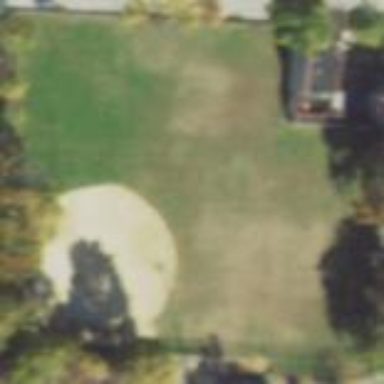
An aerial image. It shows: Baseball pitch for leisure and sports activities.